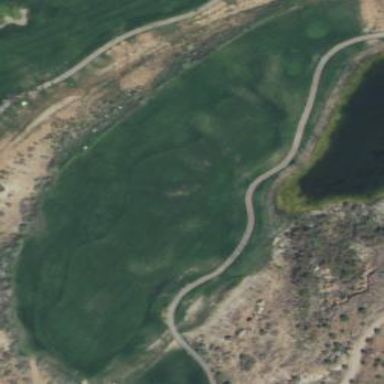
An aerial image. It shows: Rough grassy area used for golf.